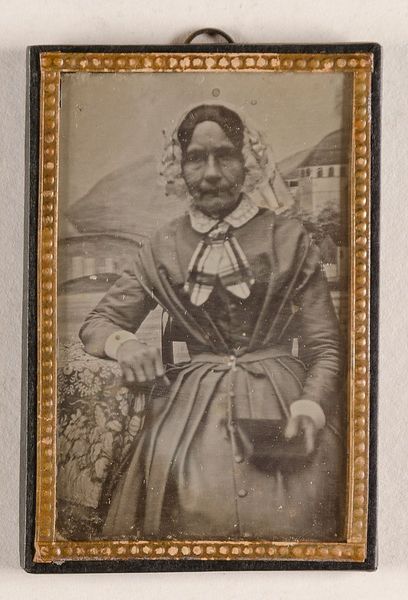
Titel: Fräulein Sophie Rotermann
Standort: Hamburg
Institution: Museum für Kunst und Gewerbe Hamburg
Schlagwörter: frau, portrait, figur, foto, fotografie, photographie, photo, lichtbild, daguerreotypie, bildwerke, angewandte und bildende kunst, hessische systematik, porträt, porträtfotografie, porträtphotographie, hüftbild